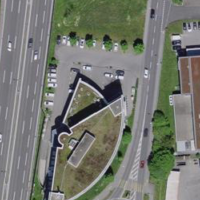
EUNIS habitat code: 57
Species observed at this site:
Oxalis acetosella